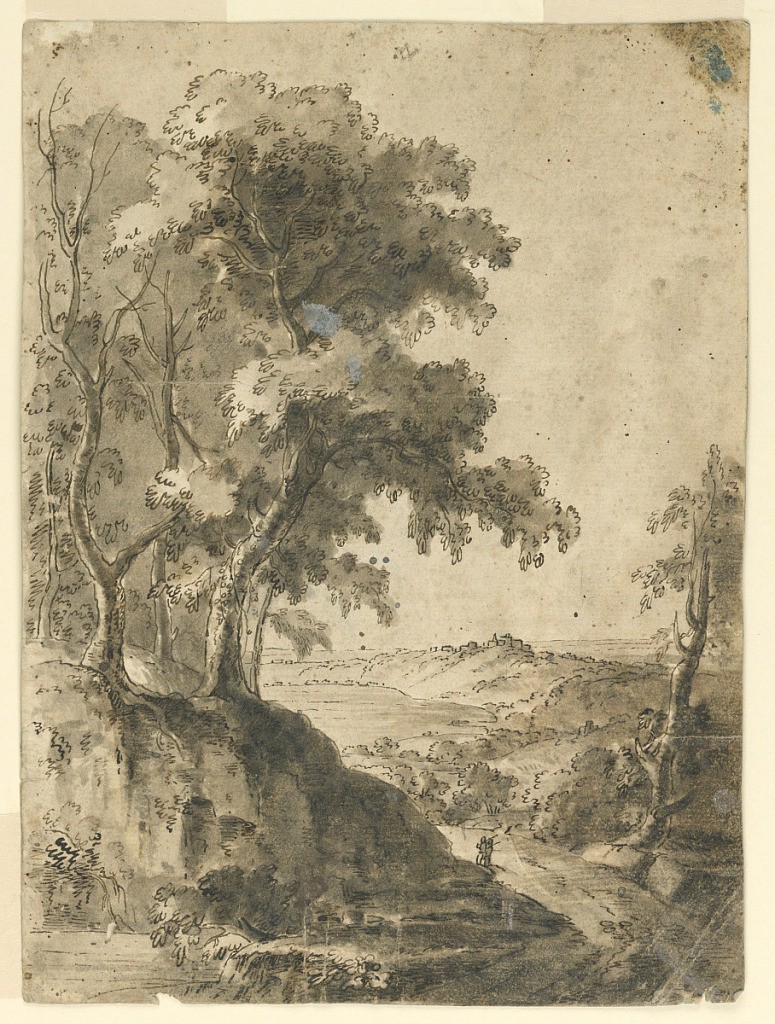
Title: Tree in Landscape
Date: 1650–1700
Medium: Pen and ink, brush and bistre on paper
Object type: Drawing
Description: Hilly countryside with trees on a slope. At right, a road with two small figures.